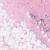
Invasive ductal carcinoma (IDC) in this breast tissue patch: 0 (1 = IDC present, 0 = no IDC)